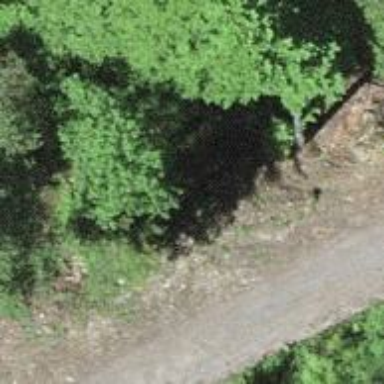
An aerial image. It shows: Culvert tunnel underneath ditch.